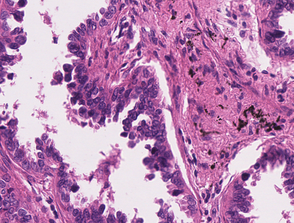
Tumor epithelial tissue: yes
Tumor-associated stroma tissue: yes
Normal tissue: no